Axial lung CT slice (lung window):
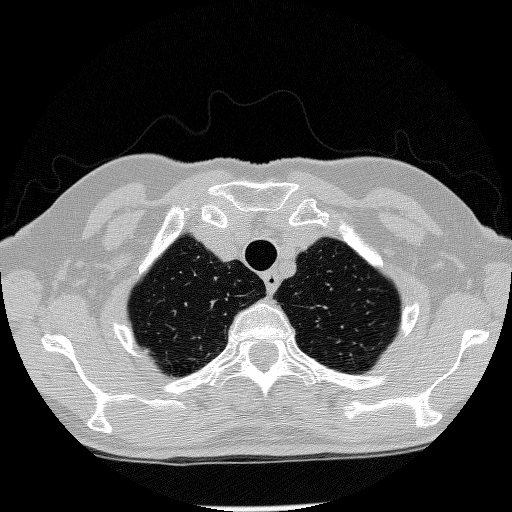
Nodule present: no